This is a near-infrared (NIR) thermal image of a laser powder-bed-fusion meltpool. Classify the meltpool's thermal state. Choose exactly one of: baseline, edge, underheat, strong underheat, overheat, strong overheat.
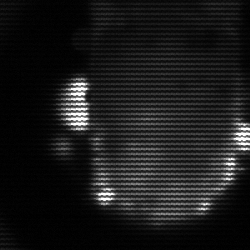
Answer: baseline